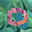
Label: 0